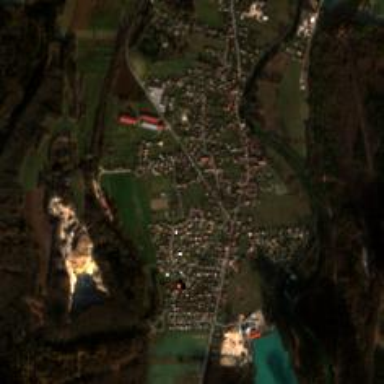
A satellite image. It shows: Village.